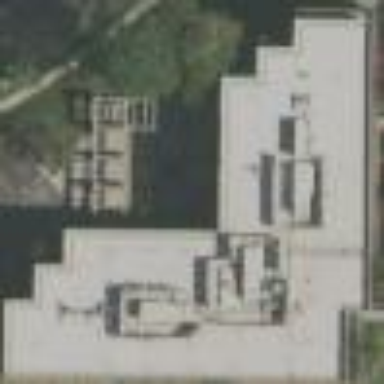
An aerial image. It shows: Commercial building.